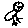
Label: bird